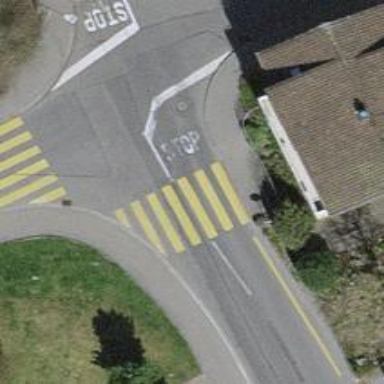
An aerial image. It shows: Uncontrolled zebra crossing.